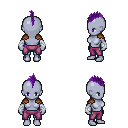
a pixel art fantasy rpg character, female body template, dark elf, purple skin, leather shoulder armor, magenta pants, purple mohawk hairstyle, white cloth bandages, four views (front, back, left, right), 2x2 character sprite sheet, small pixel art, hard edges, no anti-aliasing